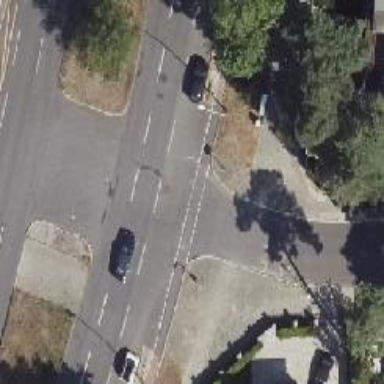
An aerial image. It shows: Unmarked road crossing.